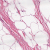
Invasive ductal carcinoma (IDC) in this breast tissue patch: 0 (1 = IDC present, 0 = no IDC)